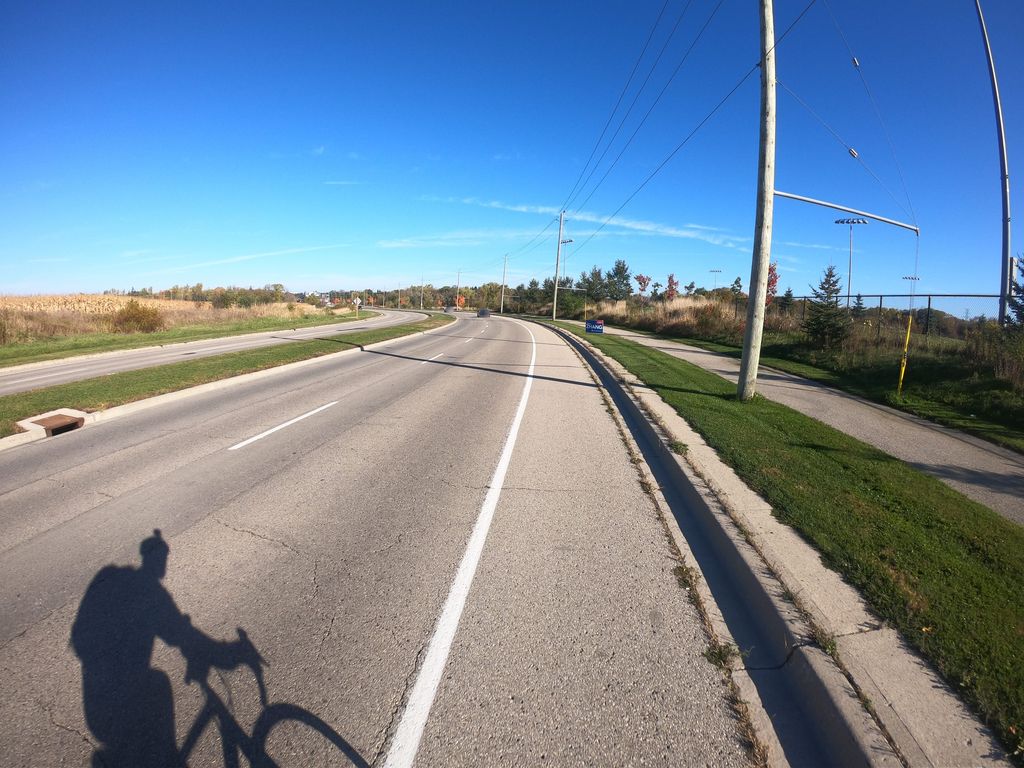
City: kitchener-waterloo